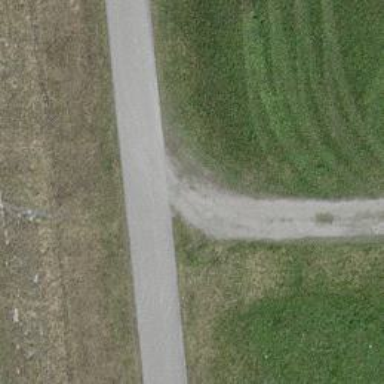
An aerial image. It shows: Path made of earth.